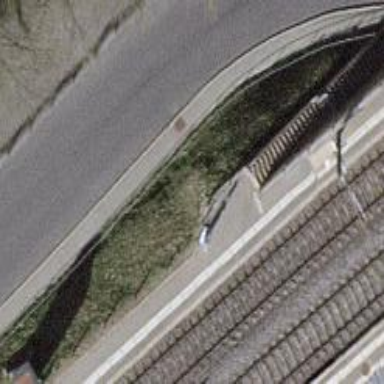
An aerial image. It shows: Set of steps on the road.